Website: walmart
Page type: customer-info-address
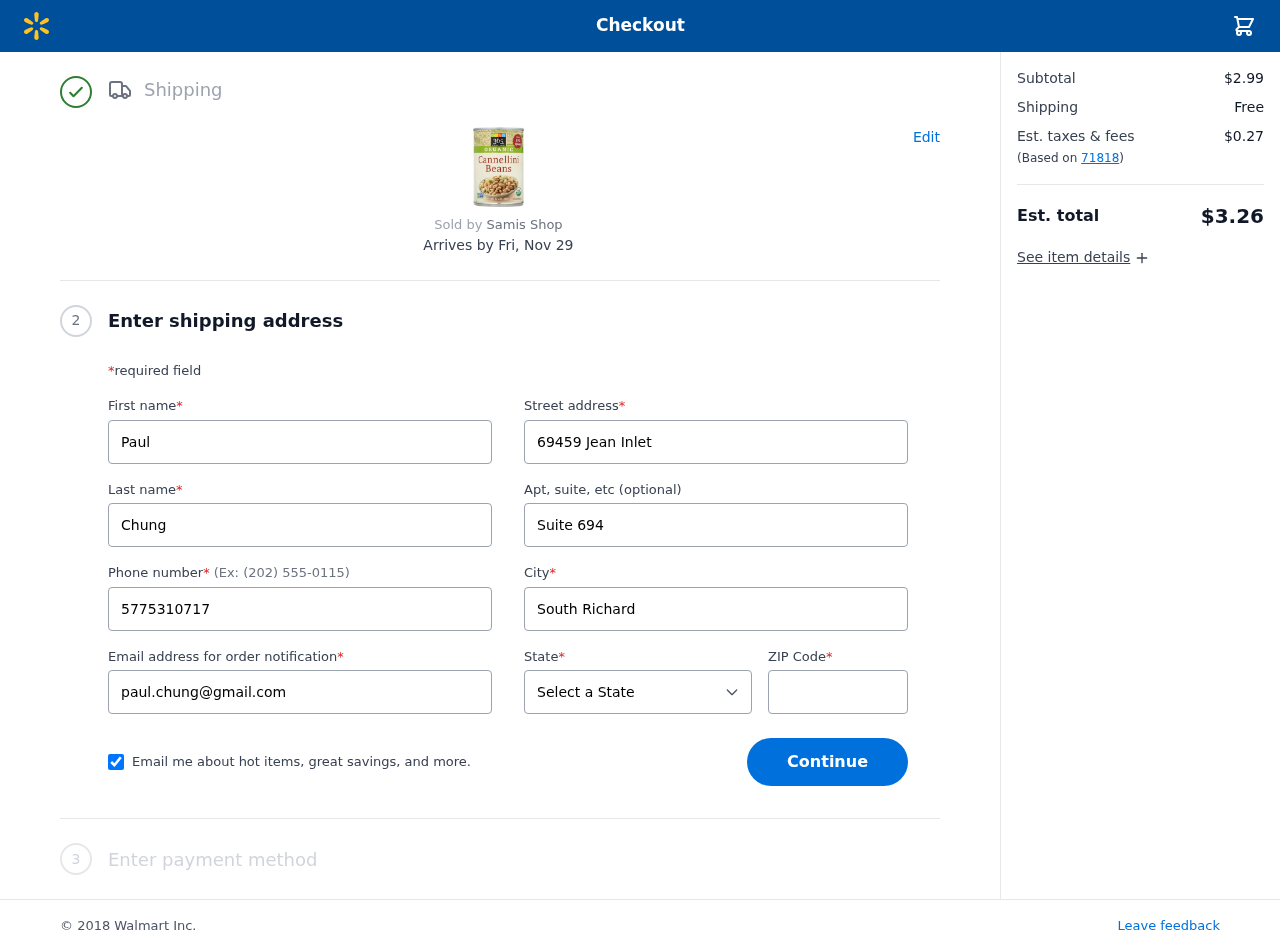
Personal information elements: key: PII_CITY
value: South Richard
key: PII_EMAIL
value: paul.chung@gmail.com
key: PII_FIRSTNAME
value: Paul
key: PII_LASTNAME
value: Chung
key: PII_PHONE
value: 5775310717
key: PII_POSTCODE
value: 71818
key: PII_STATE
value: GU
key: PII_STREET
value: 69459 Jean Inlet
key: PII_STREET2
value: Suite 694
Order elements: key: ORDER_DELIVERY_DATE
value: Fri, Nov 29
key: ORDER_SUBTOTAL
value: $2.99
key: ORDER_SHIPPING_COST
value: Free
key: ORDER_TAX
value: $0.27
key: ORDER_TOTAL
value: $3.26